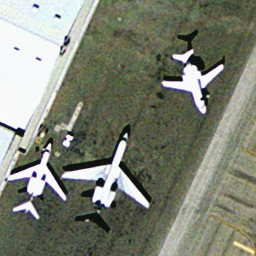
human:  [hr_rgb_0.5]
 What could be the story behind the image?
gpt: airplane